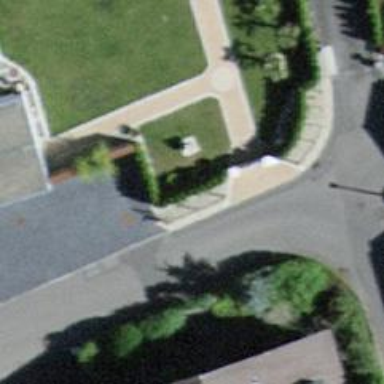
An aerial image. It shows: Hedge acting as barrier.